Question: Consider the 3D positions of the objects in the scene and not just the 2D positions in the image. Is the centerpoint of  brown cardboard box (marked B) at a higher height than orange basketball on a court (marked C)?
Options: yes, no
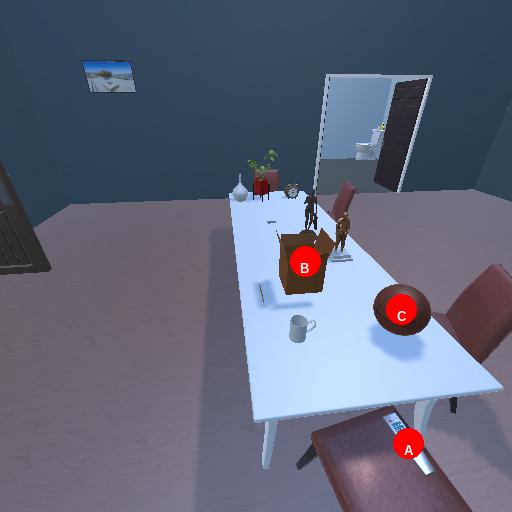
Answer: yes